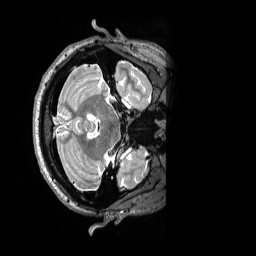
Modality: T2w
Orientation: axial
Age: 23
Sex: male
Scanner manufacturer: siemens
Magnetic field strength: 3 T
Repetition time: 3.2 s
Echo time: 0.562 s